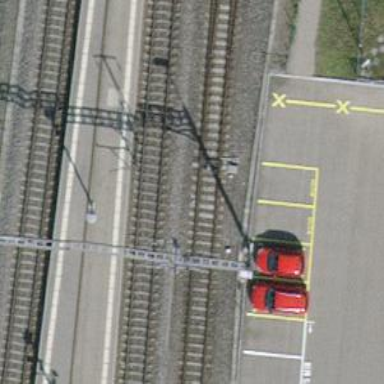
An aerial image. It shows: Single-track electrified railway siding with contact line.